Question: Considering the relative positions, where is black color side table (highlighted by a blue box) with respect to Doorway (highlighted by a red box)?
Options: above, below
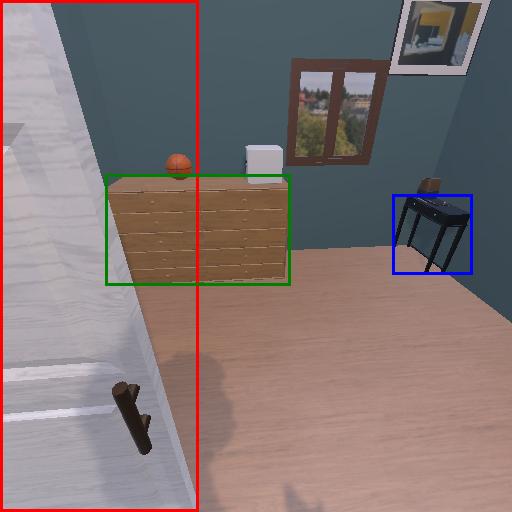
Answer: above